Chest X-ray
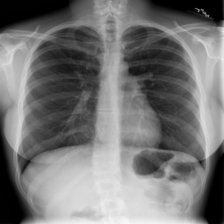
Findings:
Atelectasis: negative
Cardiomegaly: negative
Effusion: negative
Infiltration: negative
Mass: negative
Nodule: negative
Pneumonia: negative
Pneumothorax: negative
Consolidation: negative
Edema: negative
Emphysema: negative
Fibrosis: negative
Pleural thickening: negative
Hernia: negative